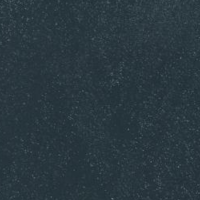
EUNIS habitat code: 14
Species observed at this site:
Lysimachia vulgaris